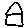
Label: house